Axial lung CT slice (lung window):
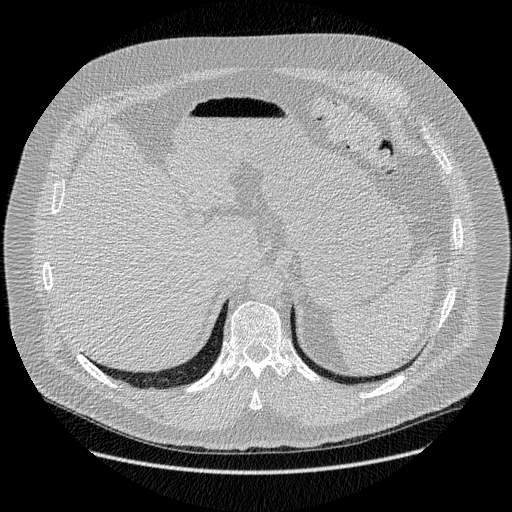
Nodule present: no